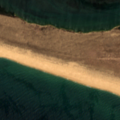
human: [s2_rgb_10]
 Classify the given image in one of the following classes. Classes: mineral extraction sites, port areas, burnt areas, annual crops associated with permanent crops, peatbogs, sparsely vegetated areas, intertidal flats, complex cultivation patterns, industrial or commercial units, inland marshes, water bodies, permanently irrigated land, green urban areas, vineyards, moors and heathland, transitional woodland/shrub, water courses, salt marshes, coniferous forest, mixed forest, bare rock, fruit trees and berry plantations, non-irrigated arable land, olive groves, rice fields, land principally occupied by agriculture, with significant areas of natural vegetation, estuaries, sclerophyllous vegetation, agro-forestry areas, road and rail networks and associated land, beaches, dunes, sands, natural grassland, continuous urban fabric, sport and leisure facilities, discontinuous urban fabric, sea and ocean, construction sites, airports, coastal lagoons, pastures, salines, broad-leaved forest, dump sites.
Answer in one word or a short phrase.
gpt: beaches, dunes, sands, salt marshes, intertidal flats, coastal lagoons, sea and ocean